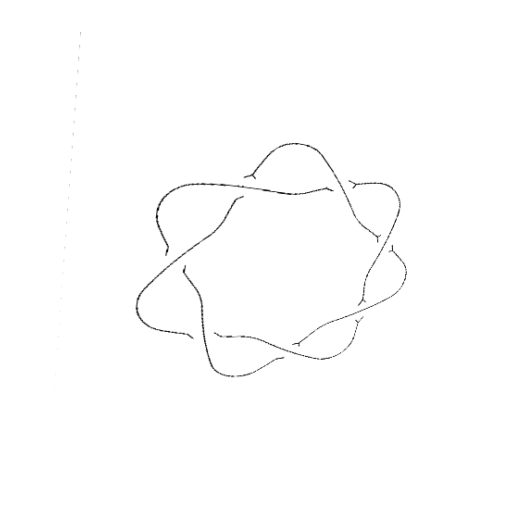
Crossing number: 7